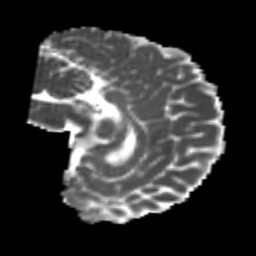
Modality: MD
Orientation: sagittal
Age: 21
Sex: male
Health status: healthy
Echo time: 0.074 s